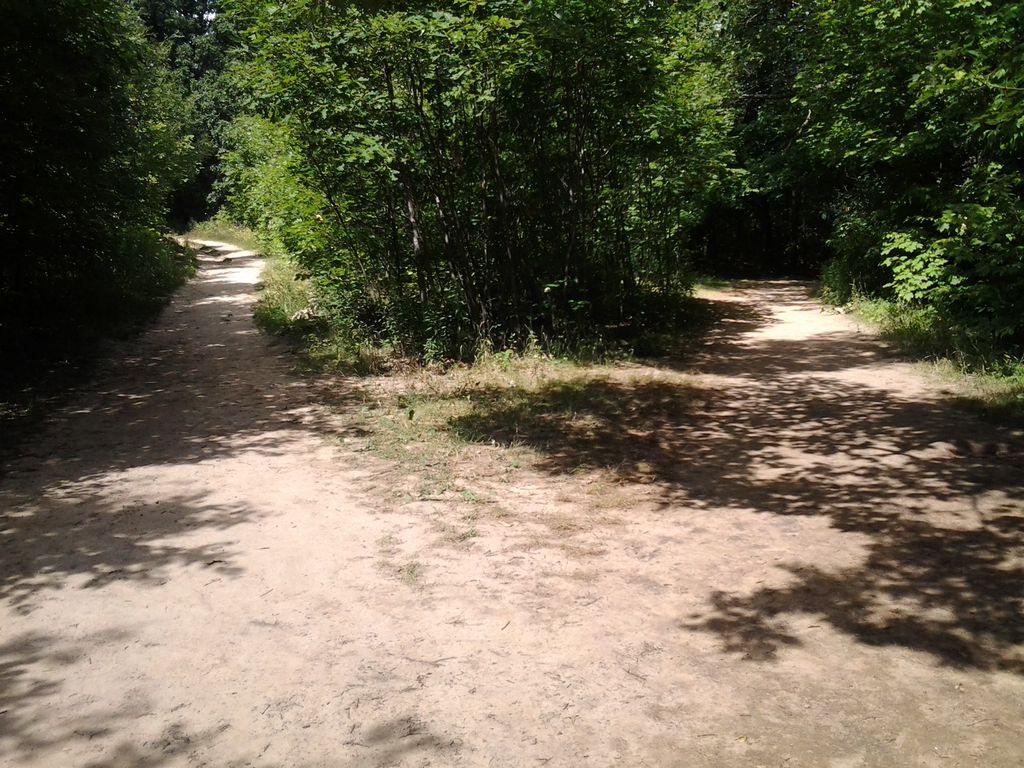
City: hamilton